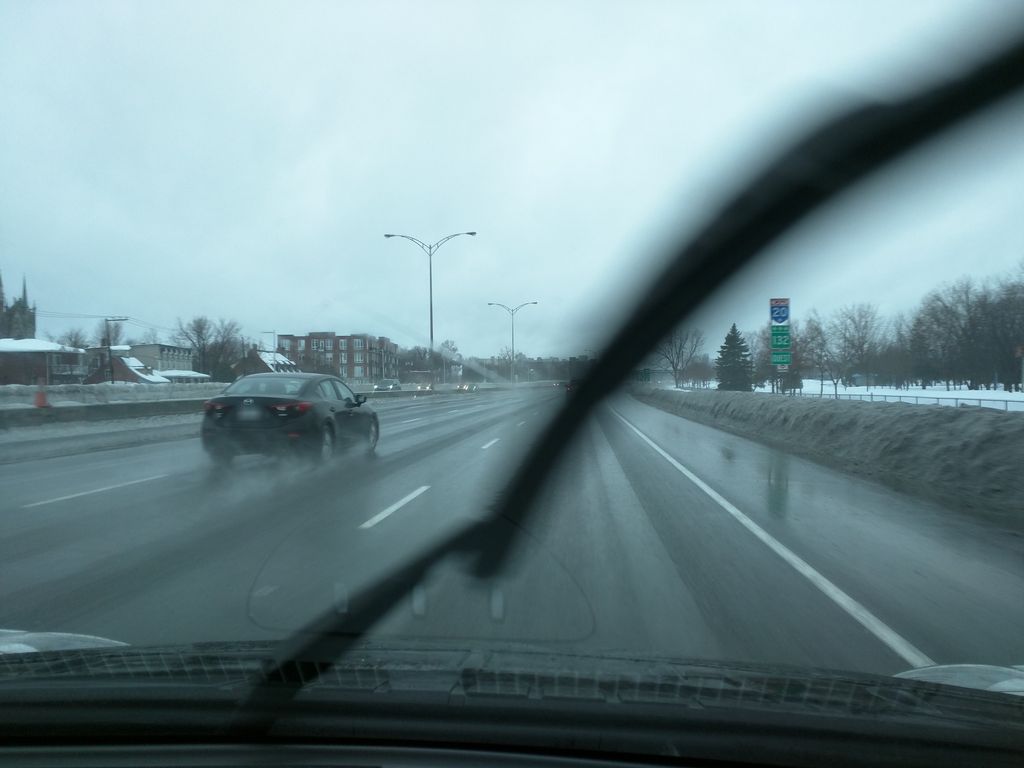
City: montreal